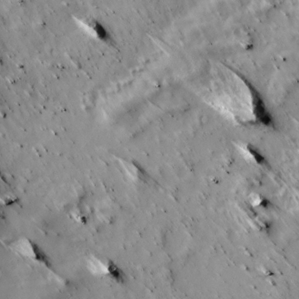
Label: non_frost